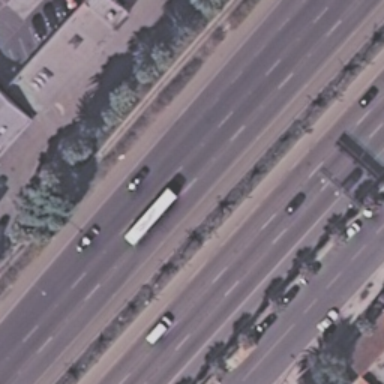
There are two straight freeways with some plants beside them .